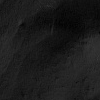
Atmospheric dust classification: not_dusty